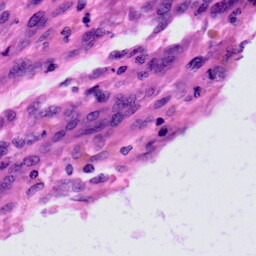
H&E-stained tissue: Skin